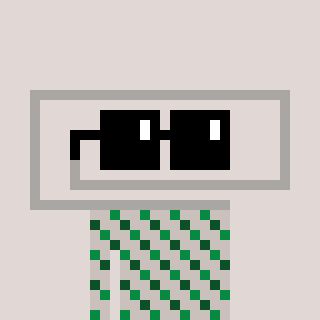
a pixel art character with square black sunglasses, a paperclip-shaped head and a foggrey-colored body on a warm background